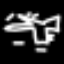
Label: airplane